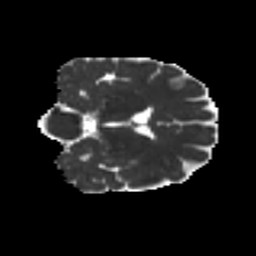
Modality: MD
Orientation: coronal
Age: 48
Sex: female
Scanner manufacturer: ge
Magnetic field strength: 3 T
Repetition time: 7.8 s
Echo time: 0.0607 s